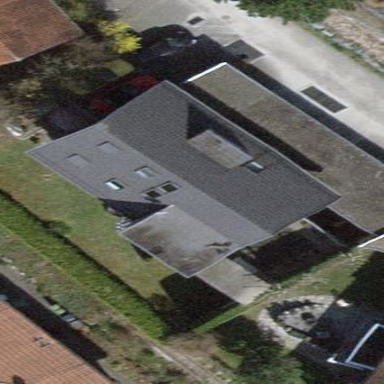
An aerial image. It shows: Building with tiled roof.